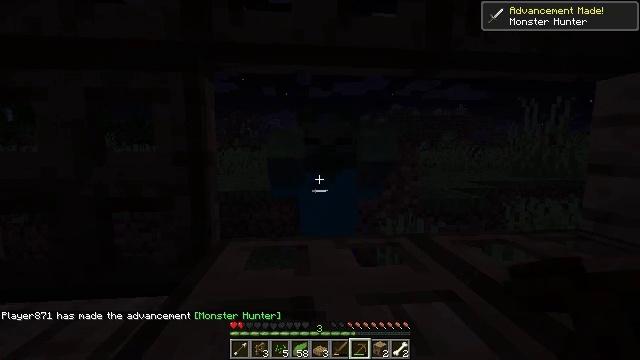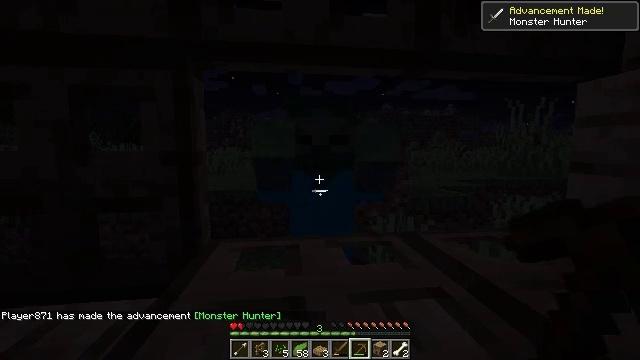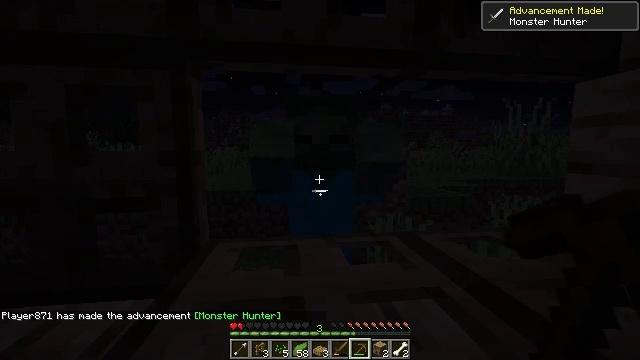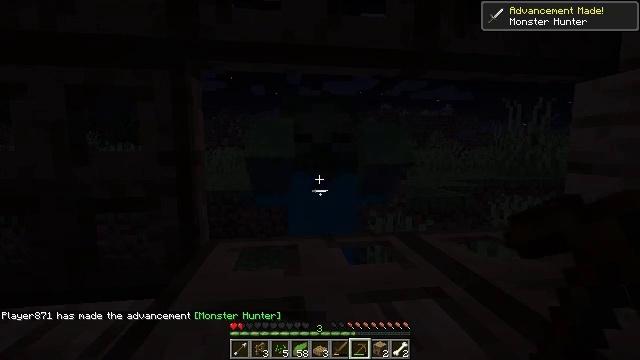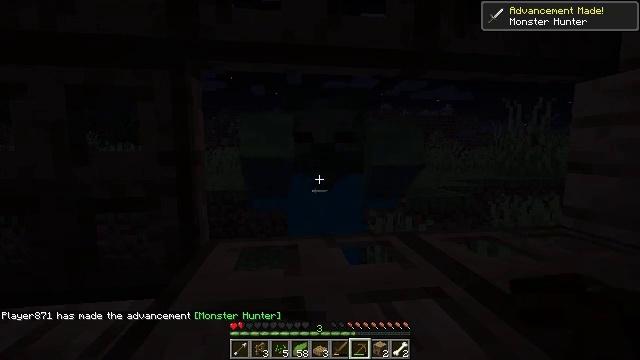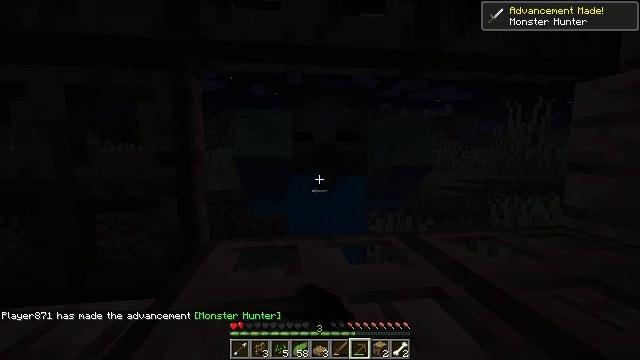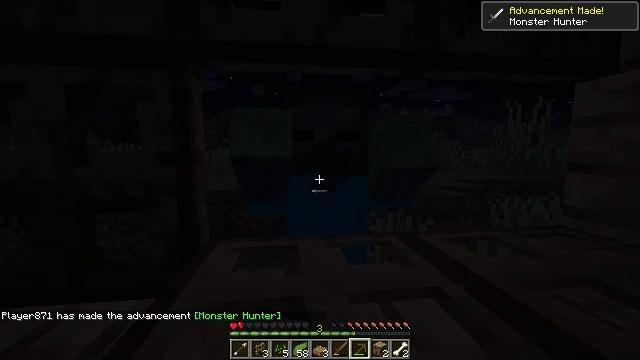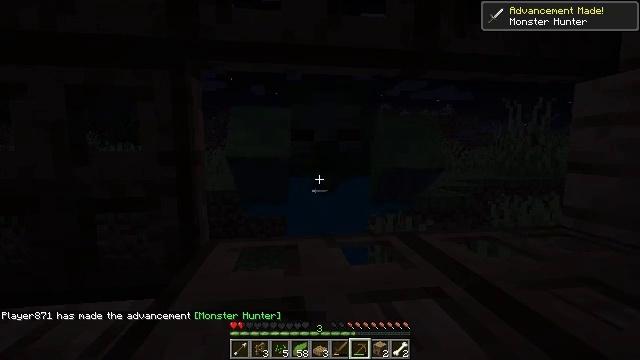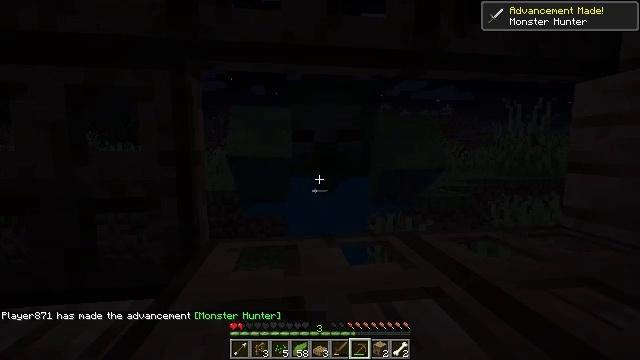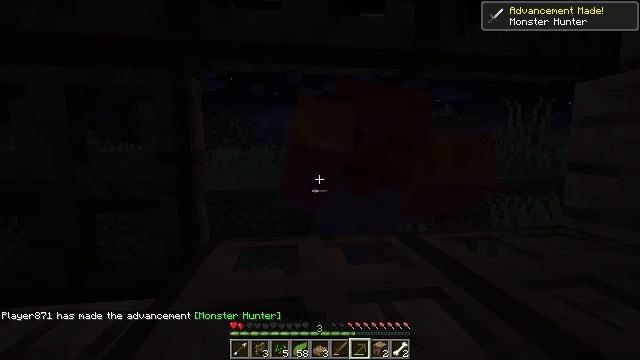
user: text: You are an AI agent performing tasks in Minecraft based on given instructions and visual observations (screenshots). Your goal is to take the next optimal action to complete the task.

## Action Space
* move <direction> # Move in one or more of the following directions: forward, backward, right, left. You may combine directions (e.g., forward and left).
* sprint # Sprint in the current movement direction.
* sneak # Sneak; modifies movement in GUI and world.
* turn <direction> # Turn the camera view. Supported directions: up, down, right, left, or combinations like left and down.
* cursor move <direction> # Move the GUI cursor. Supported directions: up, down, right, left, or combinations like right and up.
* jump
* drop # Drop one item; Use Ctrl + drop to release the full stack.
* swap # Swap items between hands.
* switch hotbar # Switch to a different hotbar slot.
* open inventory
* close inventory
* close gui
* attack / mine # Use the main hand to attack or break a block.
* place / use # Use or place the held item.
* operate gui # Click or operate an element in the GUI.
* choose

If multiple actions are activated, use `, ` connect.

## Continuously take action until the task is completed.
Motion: motion action
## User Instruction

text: Hunt the zombie.
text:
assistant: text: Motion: turn right
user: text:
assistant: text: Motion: no_op
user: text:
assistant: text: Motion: no_op
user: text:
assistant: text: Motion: attack / mine
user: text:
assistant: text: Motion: attack / mine
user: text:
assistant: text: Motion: attack / mine
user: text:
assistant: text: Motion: attack / mine
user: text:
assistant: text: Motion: no_op
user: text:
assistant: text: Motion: no_op
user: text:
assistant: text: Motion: attack / mine